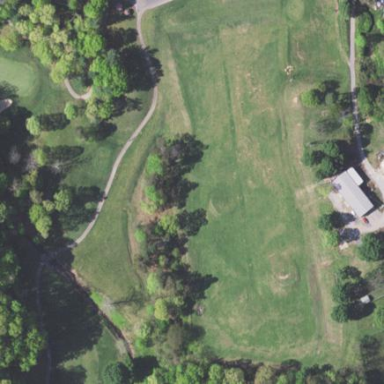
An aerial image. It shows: Grassy area designated as golf fairway.